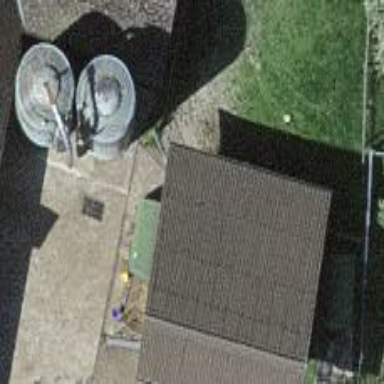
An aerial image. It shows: Shed.